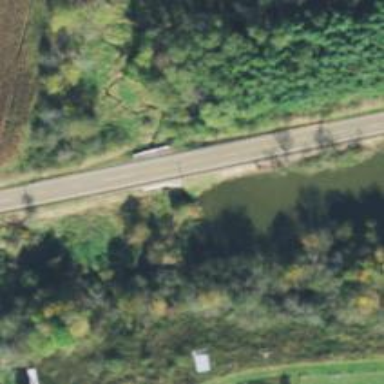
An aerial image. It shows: Culvert tunnel.